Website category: book
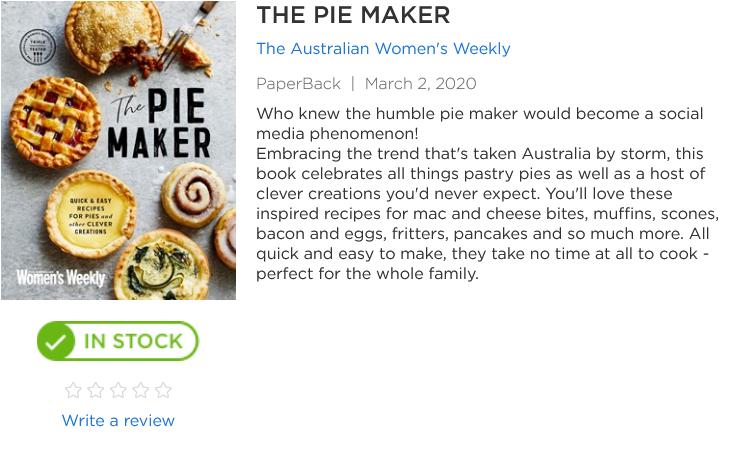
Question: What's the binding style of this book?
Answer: PaperBack

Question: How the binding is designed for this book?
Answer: PaperBack

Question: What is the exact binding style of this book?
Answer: PaperBack

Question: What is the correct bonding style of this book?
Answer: PaperBack

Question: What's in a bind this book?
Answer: PaperBack

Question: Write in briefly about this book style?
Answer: PaperBack

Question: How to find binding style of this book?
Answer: PaperBack

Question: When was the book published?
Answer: March 2, 2020

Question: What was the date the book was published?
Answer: March 2, 2020

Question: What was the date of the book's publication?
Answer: March 2, 2020

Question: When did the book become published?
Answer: March 2, 2020

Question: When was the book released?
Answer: March 2, 2020

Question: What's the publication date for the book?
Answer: March 2, 2020